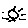
Label: sun